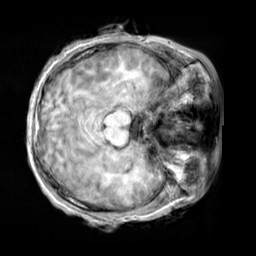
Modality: T1w
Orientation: axial
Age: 21
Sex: male
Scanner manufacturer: siemens
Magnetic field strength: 3 T
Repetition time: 2.3 s
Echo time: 0.00303 s